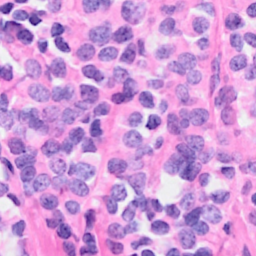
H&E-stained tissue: Breast